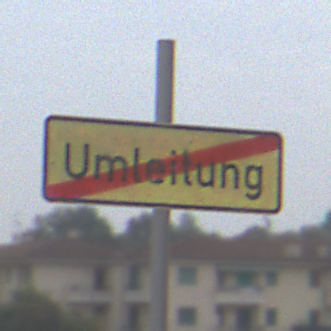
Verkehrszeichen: EndeDerUmleitungsankuendigung
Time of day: Midday
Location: Outdoor (Suburban)
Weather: Overcast
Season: NotSpecified
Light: Natural